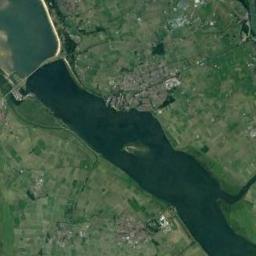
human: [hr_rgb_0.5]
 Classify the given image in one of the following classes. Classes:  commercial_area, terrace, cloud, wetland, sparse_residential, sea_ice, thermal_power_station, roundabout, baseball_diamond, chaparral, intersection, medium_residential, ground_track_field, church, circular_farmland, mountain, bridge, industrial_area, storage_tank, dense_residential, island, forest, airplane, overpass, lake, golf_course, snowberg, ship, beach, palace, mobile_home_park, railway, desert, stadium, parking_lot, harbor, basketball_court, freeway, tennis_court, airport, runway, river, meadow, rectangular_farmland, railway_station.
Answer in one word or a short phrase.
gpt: river